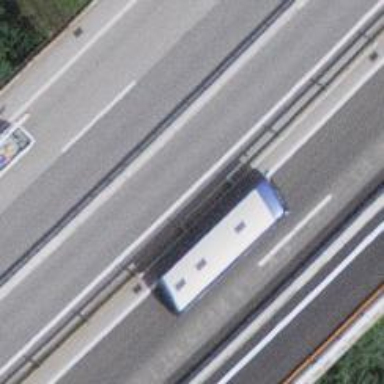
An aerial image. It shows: Asphalt bridge over motorway.